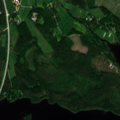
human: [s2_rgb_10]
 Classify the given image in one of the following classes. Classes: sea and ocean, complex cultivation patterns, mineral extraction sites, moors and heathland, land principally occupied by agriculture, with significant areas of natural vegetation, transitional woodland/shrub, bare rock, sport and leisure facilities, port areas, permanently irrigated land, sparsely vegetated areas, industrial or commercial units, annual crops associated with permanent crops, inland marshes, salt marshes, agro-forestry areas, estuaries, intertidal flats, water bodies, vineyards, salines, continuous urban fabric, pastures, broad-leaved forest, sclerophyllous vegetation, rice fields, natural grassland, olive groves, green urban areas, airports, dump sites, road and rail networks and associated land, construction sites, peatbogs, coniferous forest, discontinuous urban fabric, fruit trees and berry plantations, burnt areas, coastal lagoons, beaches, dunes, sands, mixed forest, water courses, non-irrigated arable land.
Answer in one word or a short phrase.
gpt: land principally occupied by agriculture, with significant areas of natural vegetation, coniferous forest, mixed forest, water bodies